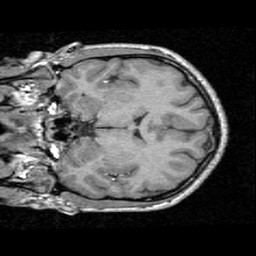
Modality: T1w
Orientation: coronal
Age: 18
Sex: female